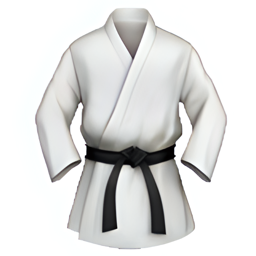
Name: martial arts uniform
Emoji: 🥋
Group: Activities
Sub-group: sport